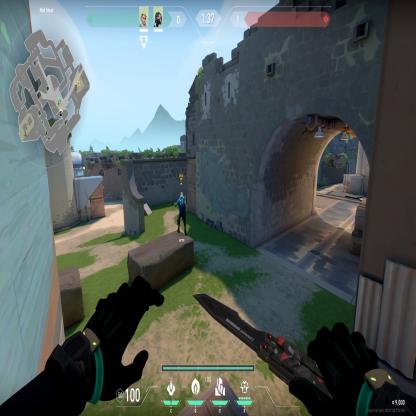
Label: teammate